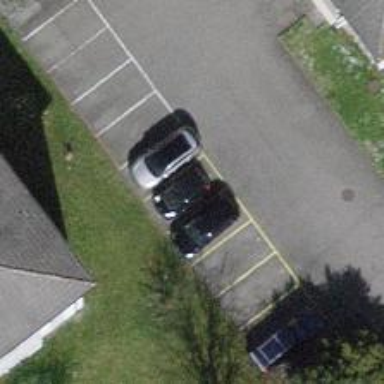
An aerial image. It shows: Parking lane for vehicles.